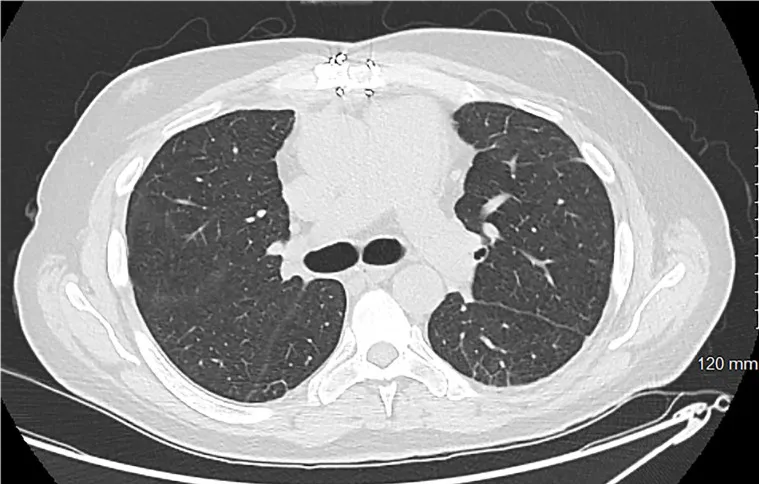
A cross-sectional CT scan obtained for a 3-month follow-up showing minimal basilar scarring with complete resolution of the previously noted edema. More inferior images show a well-placed mitral prosthesis and a well-approximated sternum.
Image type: radiology (ct)